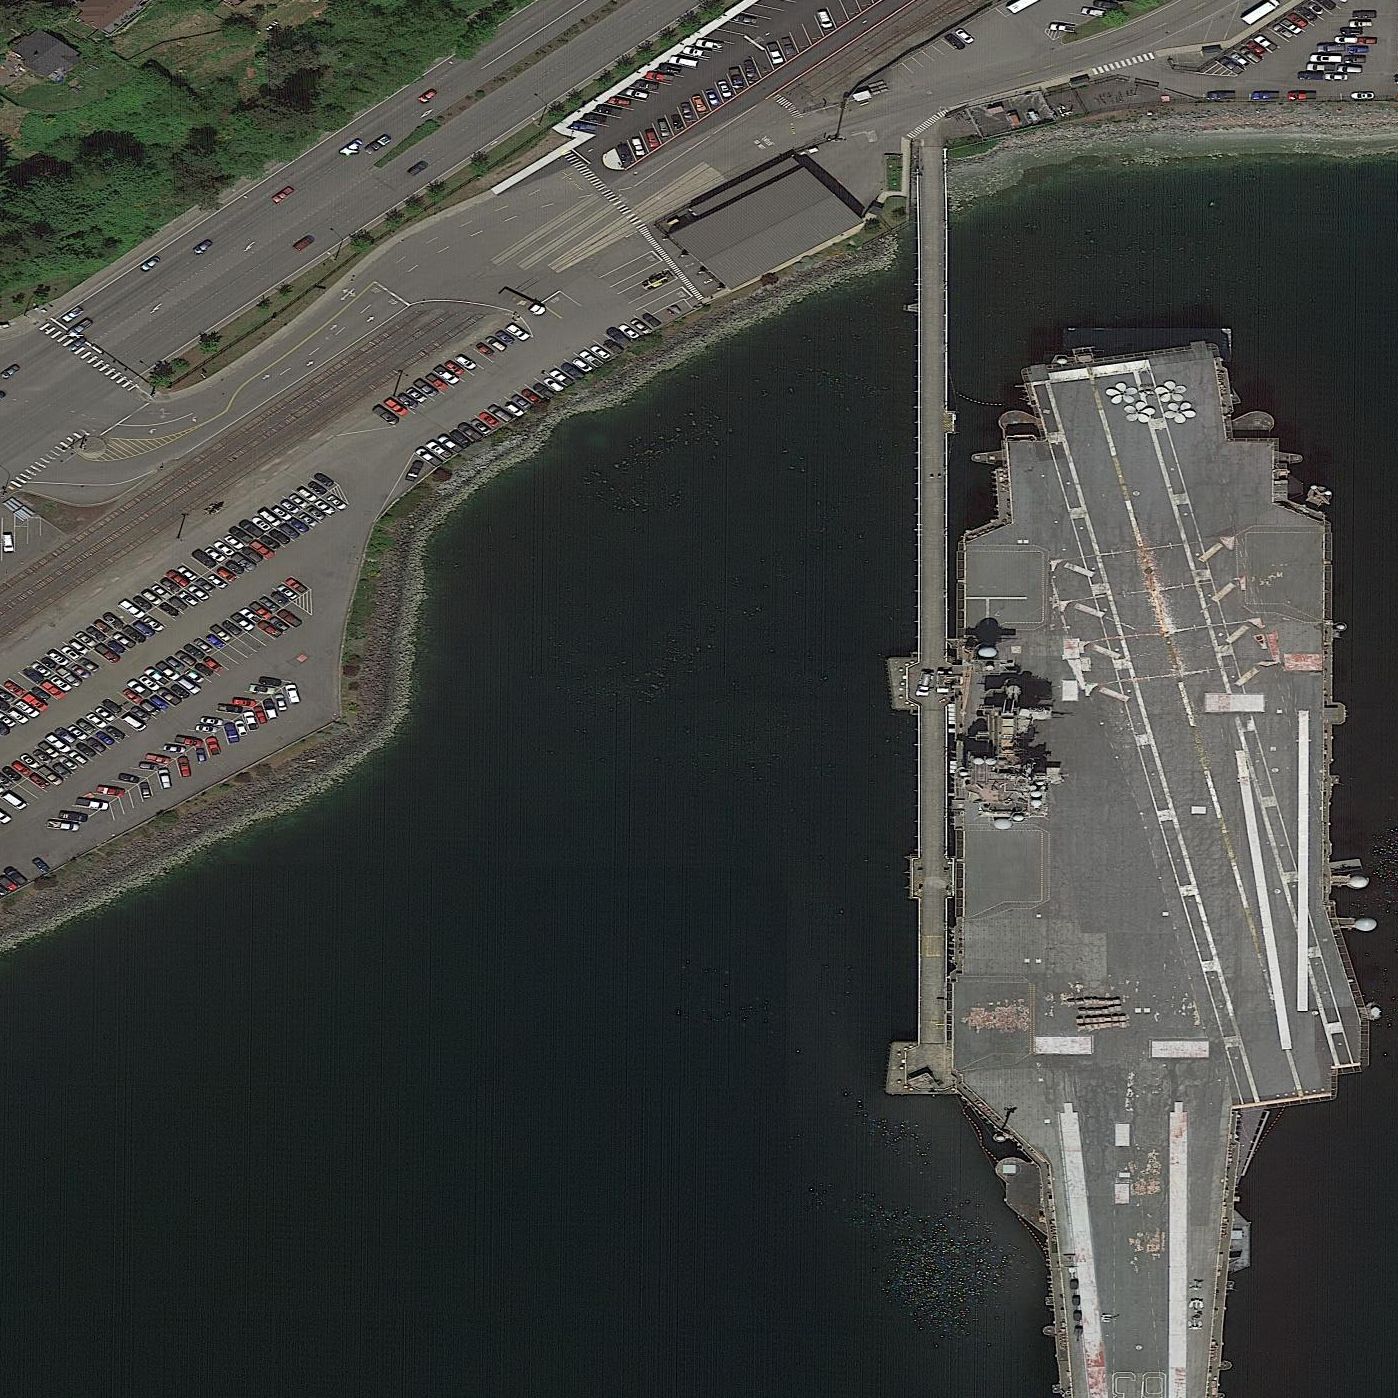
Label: KittyHawk-class_aircraft_carrier